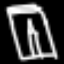
Label: pants